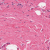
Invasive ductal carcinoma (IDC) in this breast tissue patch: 0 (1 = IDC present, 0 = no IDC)